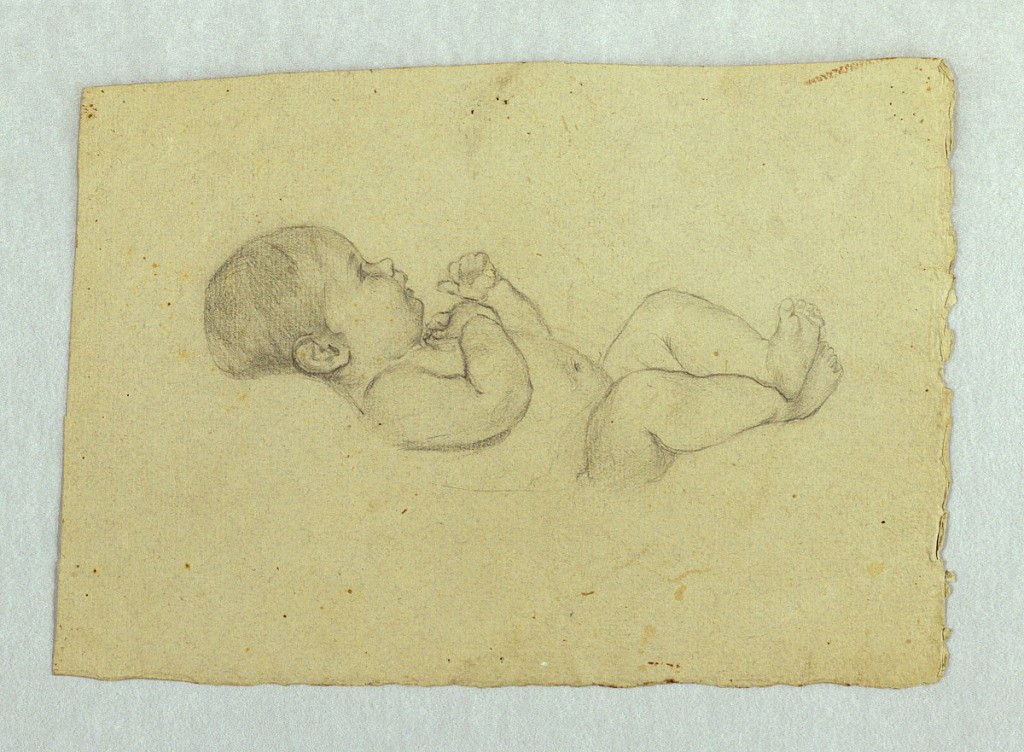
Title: Study of a Baby
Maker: Louise Howland King Cox, American, 1865–1945
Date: ca. 1895–1900
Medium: Graphite on grey-brown laid paper
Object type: Drawing
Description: The baby is lying on its back, seen in profile.